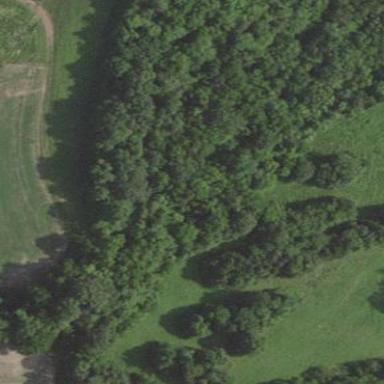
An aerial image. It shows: Mixed woodland with variety of leaf types and cycles.